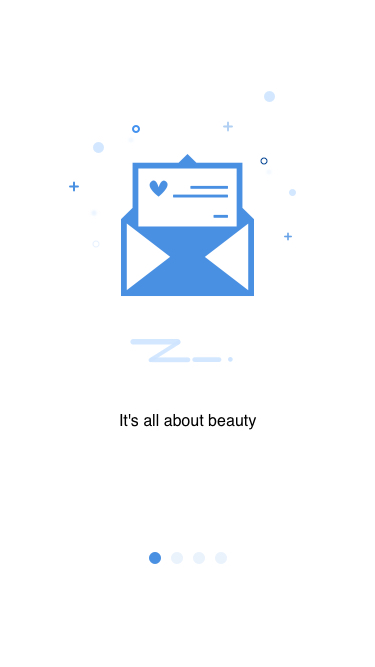
Text in this UI design:
It's all about beauty